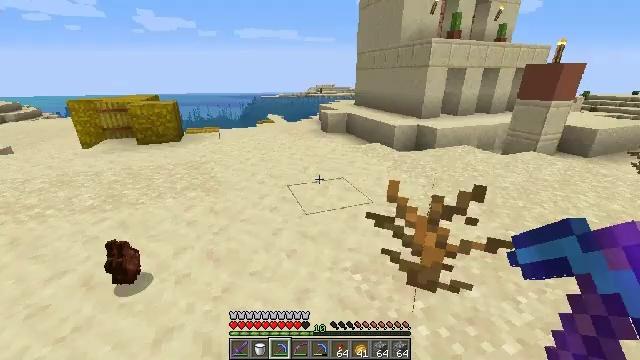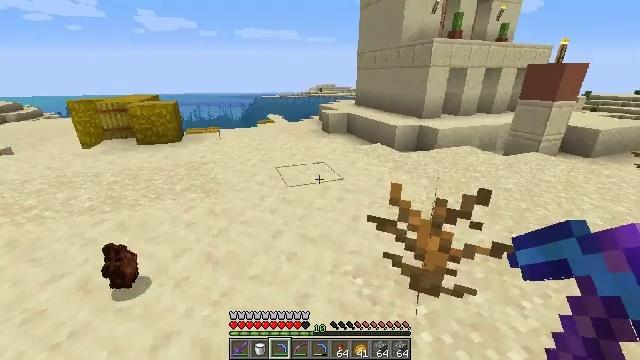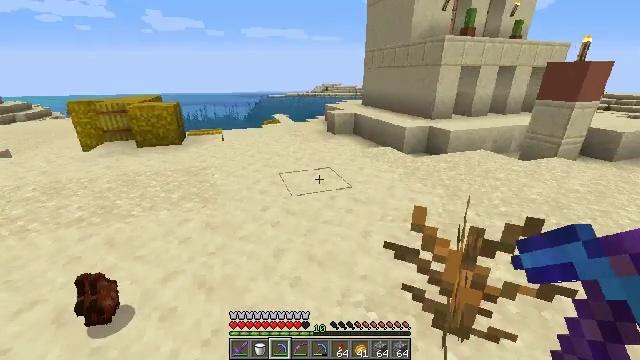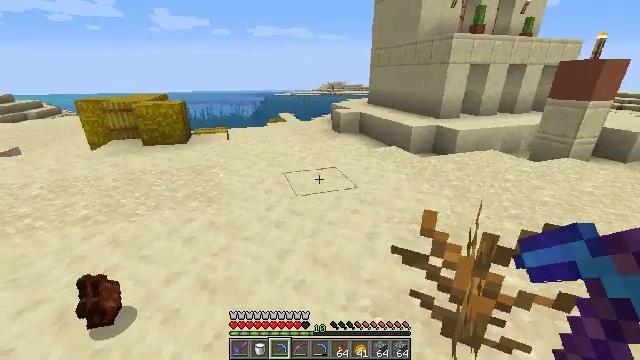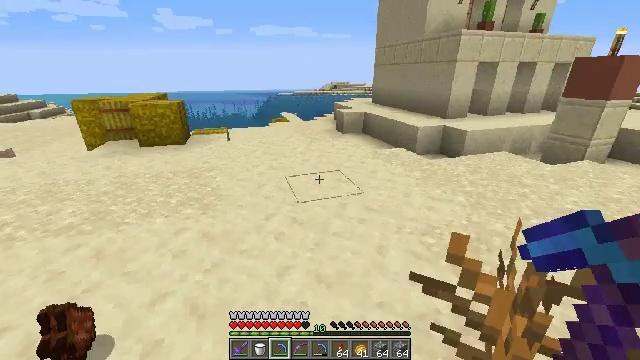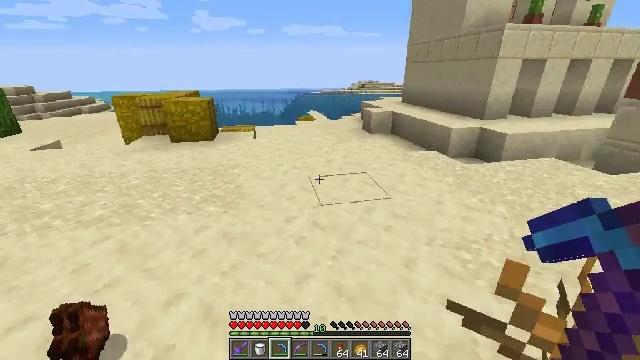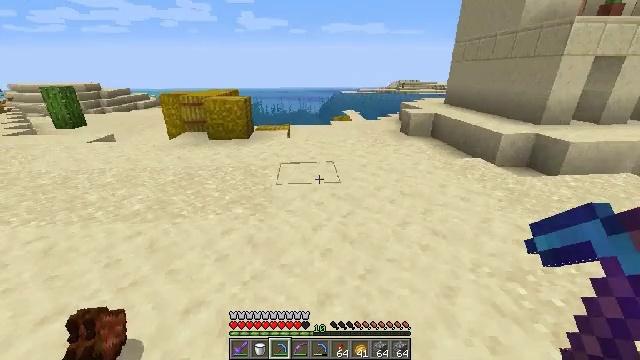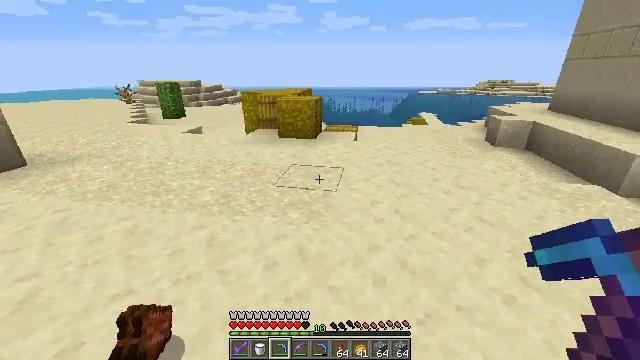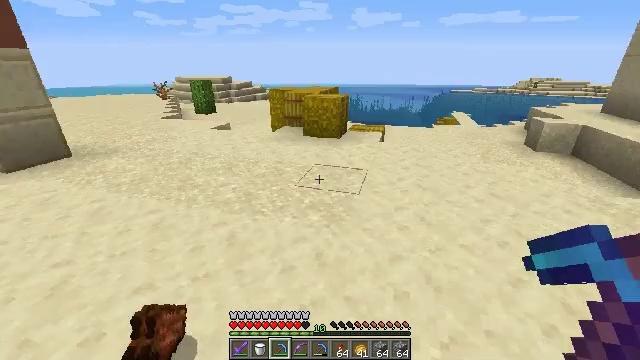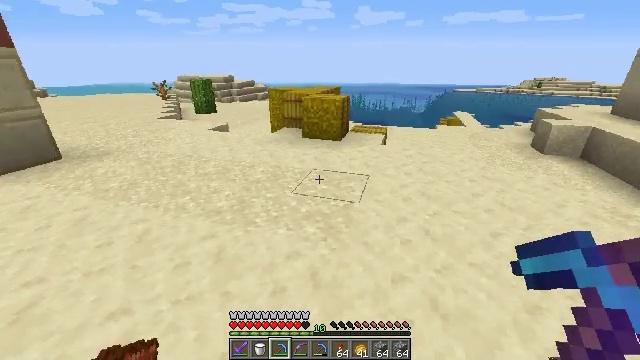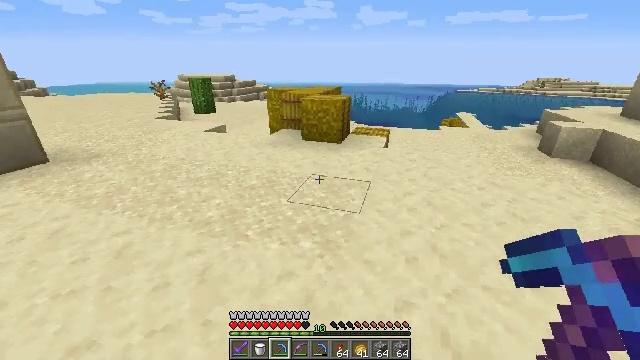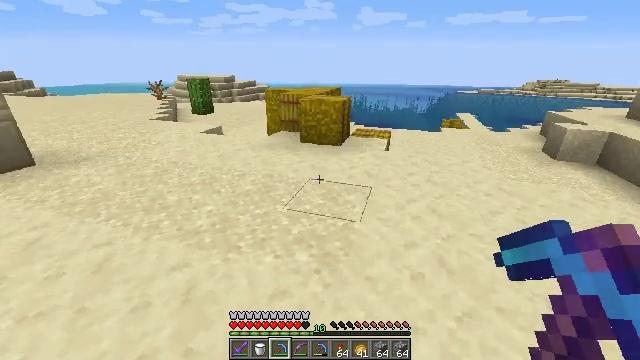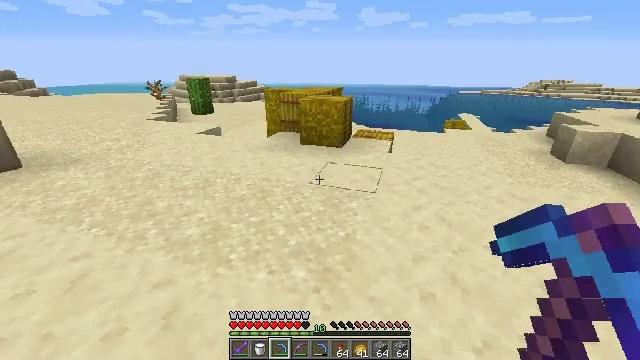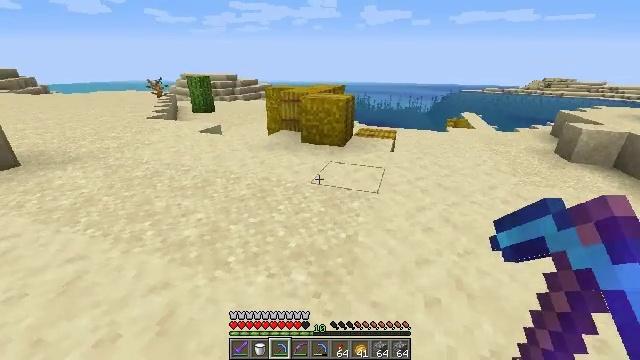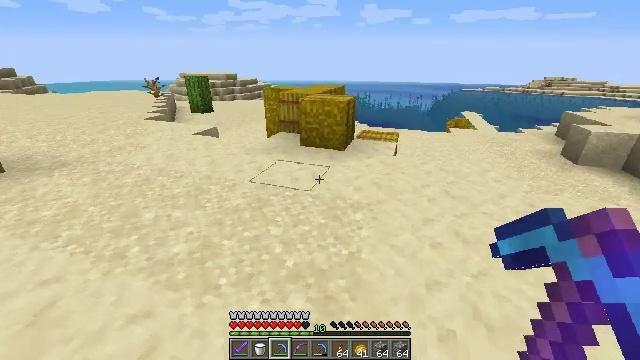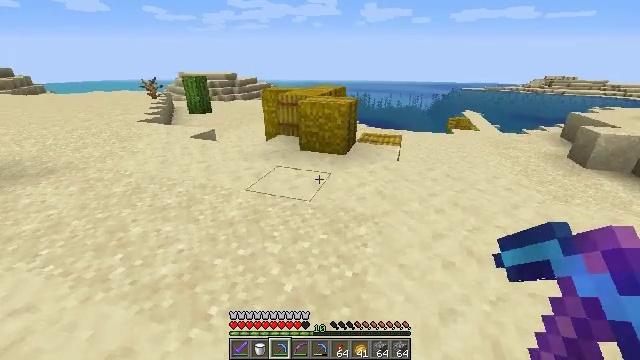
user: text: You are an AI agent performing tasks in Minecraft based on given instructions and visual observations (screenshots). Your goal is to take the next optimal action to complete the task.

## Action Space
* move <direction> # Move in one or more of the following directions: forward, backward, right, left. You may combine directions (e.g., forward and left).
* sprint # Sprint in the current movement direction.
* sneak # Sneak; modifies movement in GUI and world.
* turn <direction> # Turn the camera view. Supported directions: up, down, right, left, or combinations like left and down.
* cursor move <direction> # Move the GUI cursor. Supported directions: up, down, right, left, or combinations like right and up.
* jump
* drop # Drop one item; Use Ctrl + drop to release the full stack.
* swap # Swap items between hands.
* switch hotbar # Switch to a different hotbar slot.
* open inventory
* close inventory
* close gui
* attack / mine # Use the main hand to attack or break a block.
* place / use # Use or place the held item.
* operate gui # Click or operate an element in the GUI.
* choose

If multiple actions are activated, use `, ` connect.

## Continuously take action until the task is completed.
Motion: motion action
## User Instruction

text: Break the hay block to collect it.
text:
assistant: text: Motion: move forward
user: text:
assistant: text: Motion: move forward, turn left
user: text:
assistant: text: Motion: move forward, turn left
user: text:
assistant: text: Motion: move forward
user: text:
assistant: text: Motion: move forward, turn left
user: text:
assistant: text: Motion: move forward, turn left
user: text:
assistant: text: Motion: move forward, turn left
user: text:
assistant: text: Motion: move forward, turn left
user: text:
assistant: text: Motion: move forward
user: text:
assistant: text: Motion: move forward
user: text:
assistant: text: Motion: move forward
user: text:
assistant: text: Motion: move forward
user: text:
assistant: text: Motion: move forward
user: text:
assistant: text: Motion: move forward
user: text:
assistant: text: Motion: move forward
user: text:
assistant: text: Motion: move forward
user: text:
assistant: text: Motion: move forward
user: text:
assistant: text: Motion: move forward
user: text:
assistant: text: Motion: move forward
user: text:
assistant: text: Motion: move forward
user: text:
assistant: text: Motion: move forward
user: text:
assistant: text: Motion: move forward
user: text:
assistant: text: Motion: move forward
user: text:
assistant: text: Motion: move forward
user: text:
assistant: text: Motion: move forward
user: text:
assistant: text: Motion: move forward, attack / mine
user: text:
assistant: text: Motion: move forward, attack / mine
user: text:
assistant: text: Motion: move forward, attack / mine
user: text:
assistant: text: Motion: move forward, attack / mine
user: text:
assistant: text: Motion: move forward, attack / mine